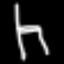
Label: chair